Question: On <URL> to add buttons that allow the page to be shared on Facebook/Twitter. If you click on the Facebook button it shows the following preview of how the content will be posted to Facebook:

Notice that the image that is displayed in the post preview is the AJAX loader that is used on the site, i.e. an image that is displayed while an AJAX request is in progress. I don't know why this is being chosen as the image to be displayed in the post, is it possible for me to specify which image is used?
Here's the markup that I use to display the sharing buttons:
'''
<div class="addthis_toolbox addthis_default_style addthis_32x32_style" style="width: 135px;">
<a class="addthis_button_preferred_1"></a>
<a class="addthis_button_preferred_2"></a>
<a class="addthis_counter addthis_bubble_style"></a>
</div>
<g:javascript base="http://s7.addthis.com" src="/js/250/addthis_widget.js#pubid=xa-4fcaa48b0ffdb7b9" type="js" />
'''
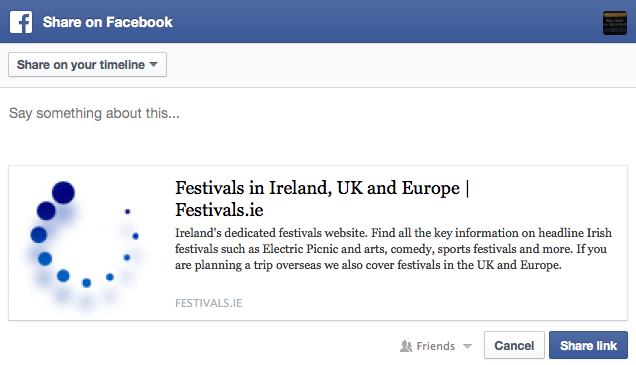
Answer: The current image URL (<URL>.
I suggest setting 'og:image' to the actual image URL:
'''
<meta property="og:image" content="http://www.festivals.ie/static/UO8FTf3ztOtMK2ArNFiVkIeKI2DqX13KcoktytQF1Q6.gif">
'''
(This is really a guess since I'm not able to test this at the moment.)